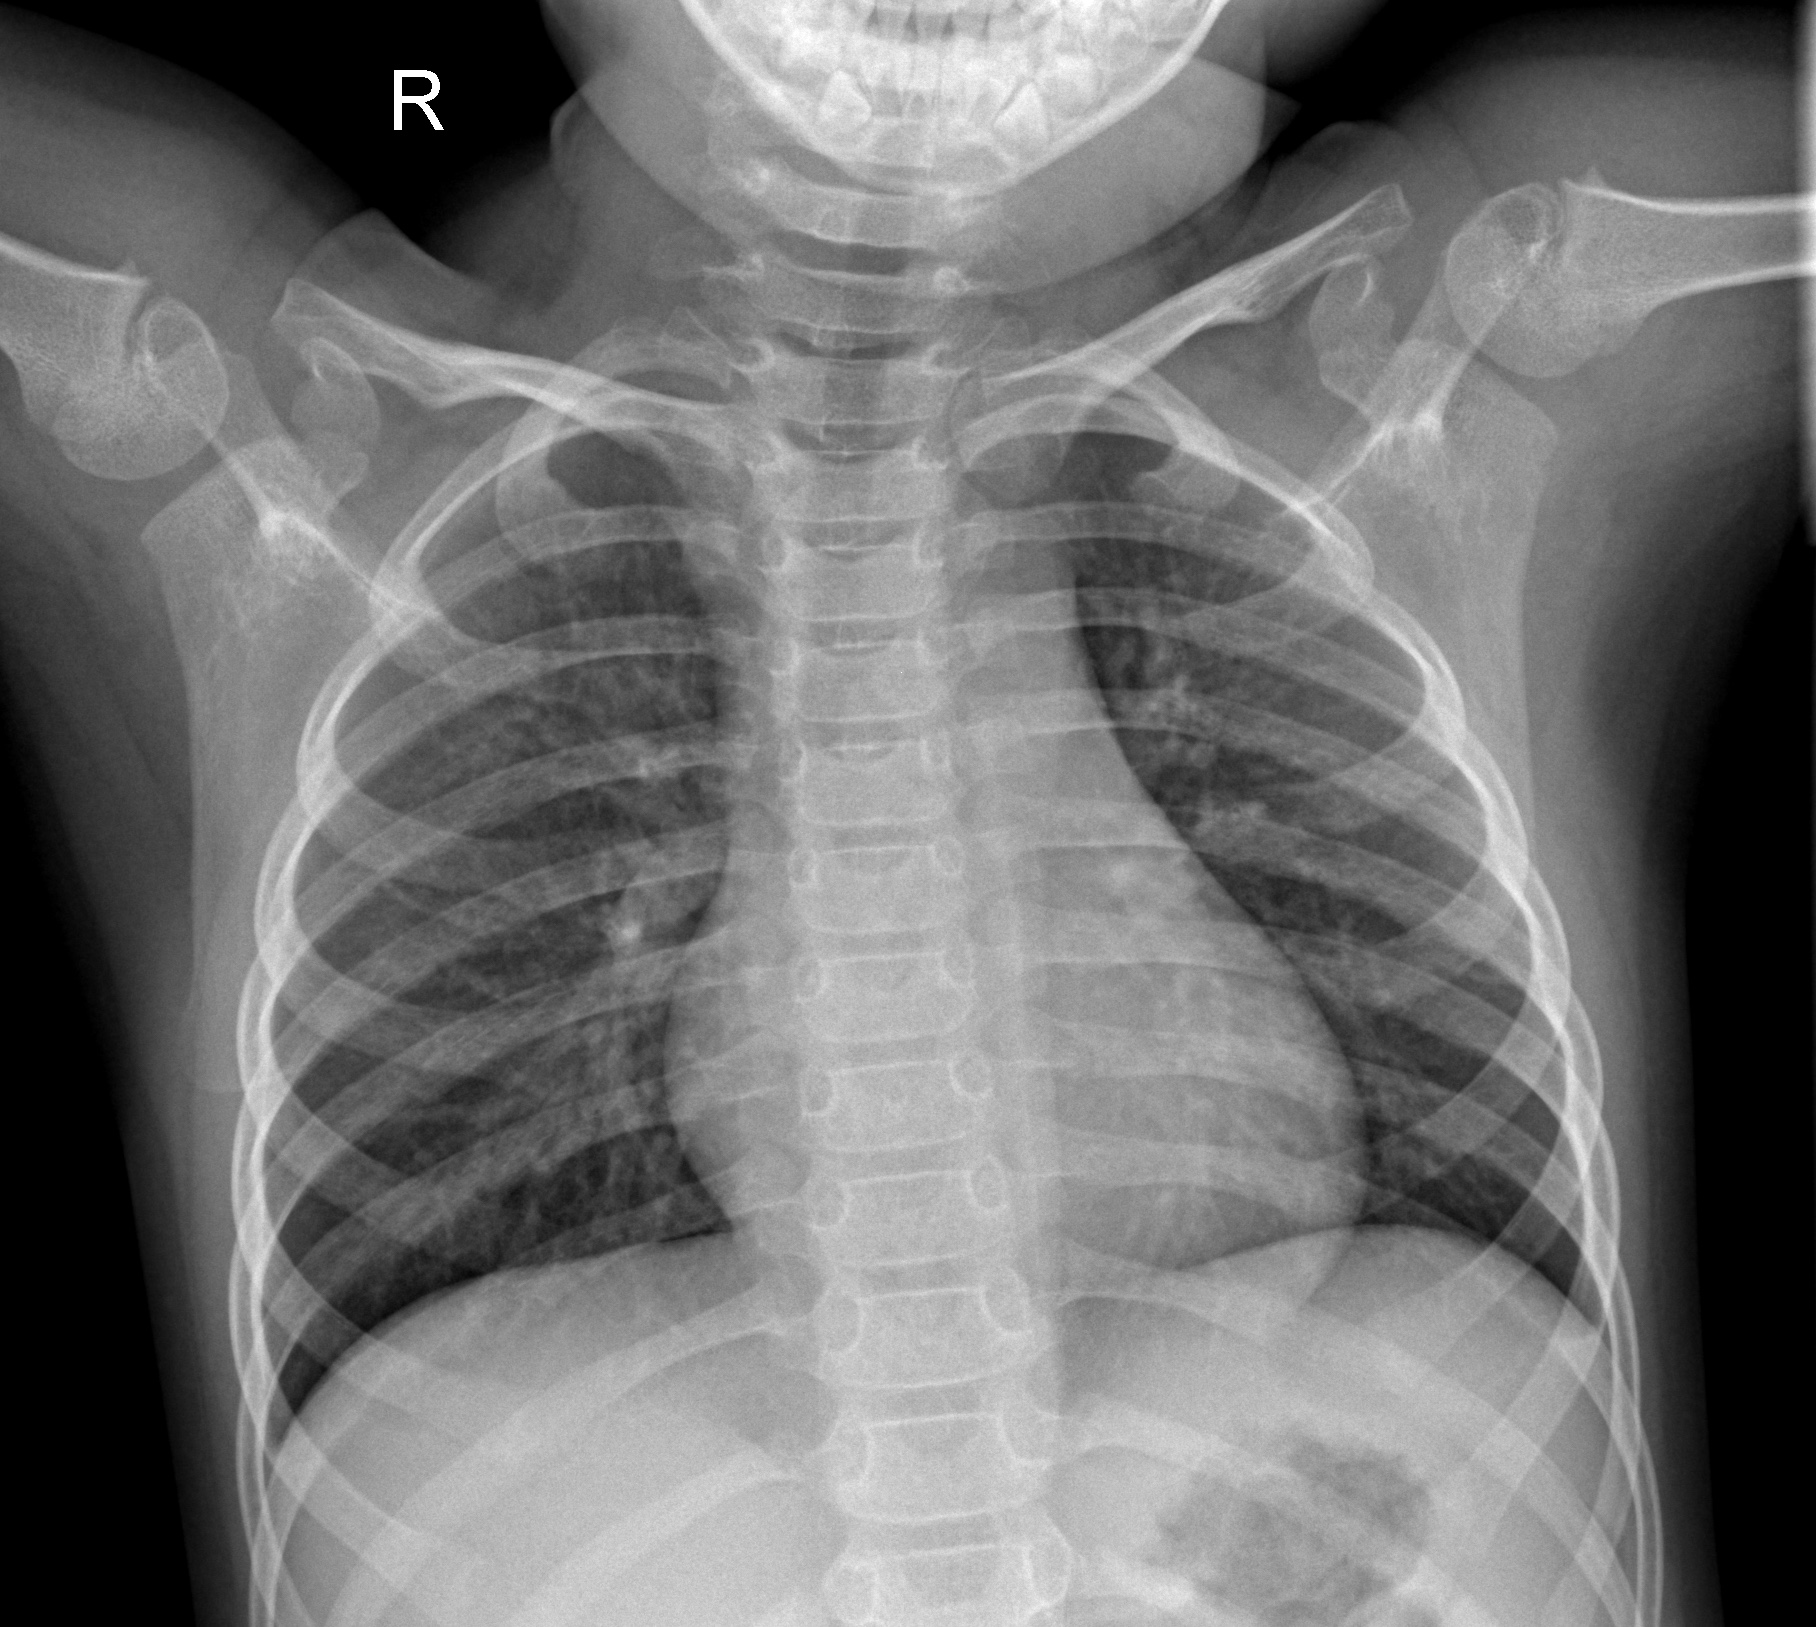
Diagnosis: NORMAL